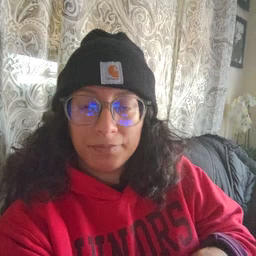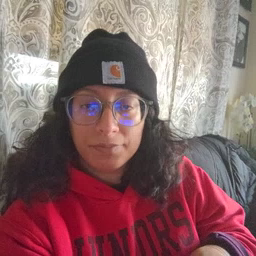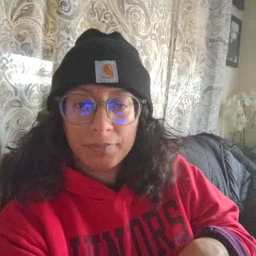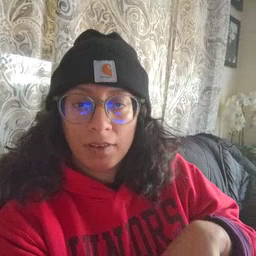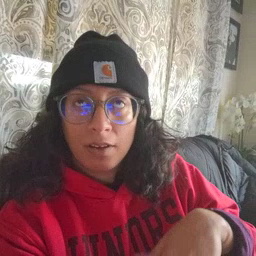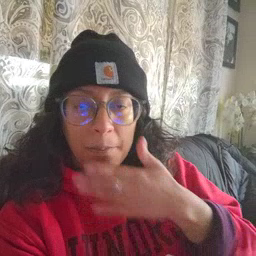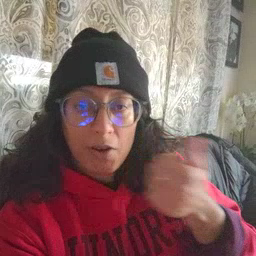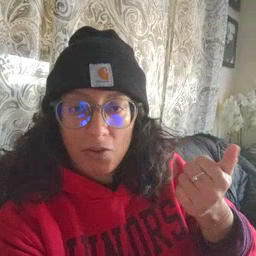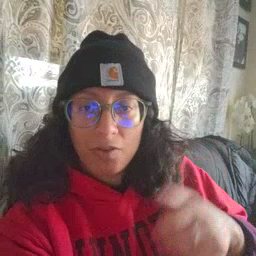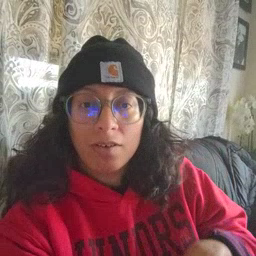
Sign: better